Question: I am creating an app for my campus news paper and one of the features will be a tab with a list of all the clubs and organizations on campus. I am wondering what the best way to do this would be. I currently use an RSS handler to fetch new articles from the website in another tab, but the information on the clubs and organizations is not on an RSS feed anywhere.

I am wondering what the best way to put this information into a list would be? I initially thought the simplest way would be with a text file, or by xml file. Ideally I would like for the list item to show the club's short name and the full name under it, like I have the article name and pub date in the articles tab. Such as IEEE and under it Institute of Electrical and Electronic Engineers.
When a list item is clicked I want to launch a detail view with the clubs logo and a description. I would like to know if anyone has done something like this before and knows the best way to do this.
I think it would be possible to create my own XML file and parse it like I already did for the news articles, but I am not sure, any advice would be appreciated.
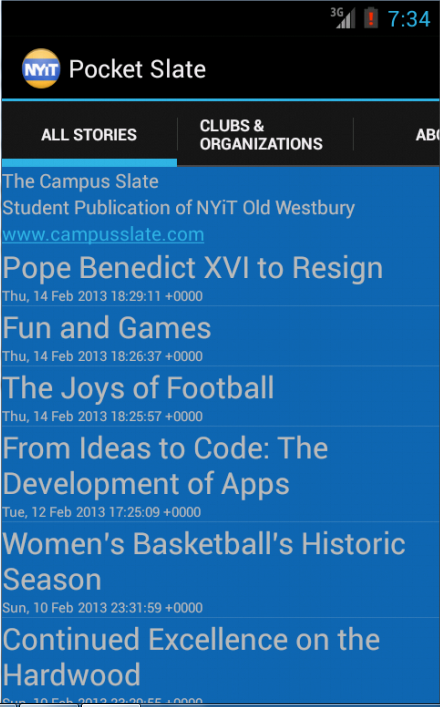
Answer: I decided to create my own XML file and read it from the assets folder, pretty much the same method I used for the RSS feed but with a different InputSource.